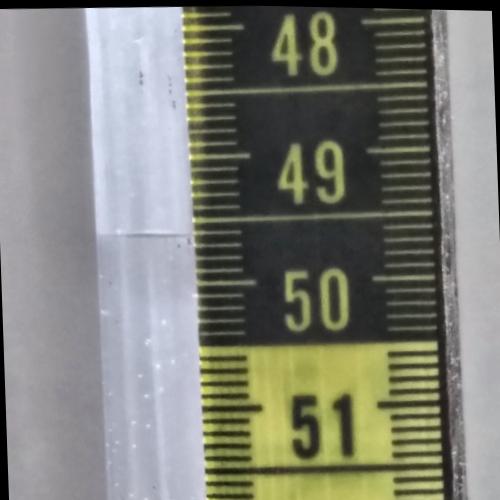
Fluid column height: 49.6 cm